Question: I have a navigation bar with buttons which I would like to share between multiple activities:

Currently, when I start the same activity (for example, click on LOST.DIR) the whole screen changes, including the navigation bar (new list of folders appears).
I would like to keep the navigation bar static (to persist between same activity types and not to change or re appear after starting a new activity).
Is this possible?
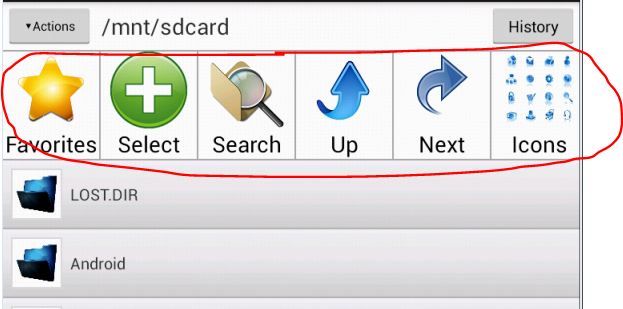
Answer: It sounds like you want to use one activity and <URL>.
But, if you really must use multiple activities. Another approach would be to use an actionbar, (<URL>.